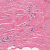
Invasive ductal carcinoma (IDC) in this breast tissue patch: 0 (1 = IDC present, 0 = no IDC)